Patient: sex M, age 71
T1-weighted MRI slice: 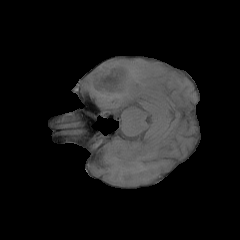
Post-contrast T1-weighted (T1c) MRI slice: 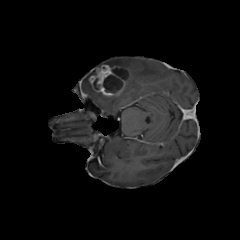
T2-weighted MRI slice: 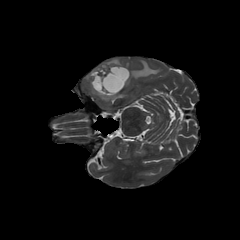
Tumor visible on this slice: yes
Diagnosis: Glioblastoma, IDH-wildtype
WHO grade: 4